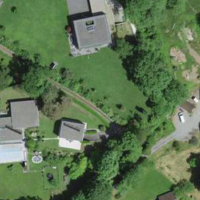
EUNIS habitat code: 55
Species observed at this site:
Allium ursinum